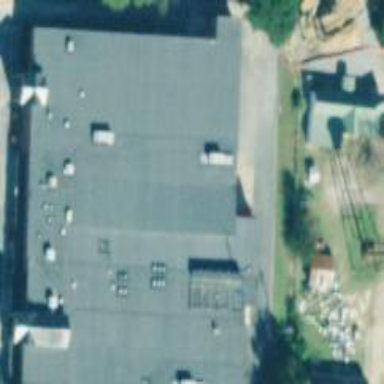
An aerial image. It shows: Retail building used for storage rental.